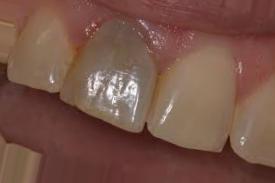
Condition: Tooth Discoloration